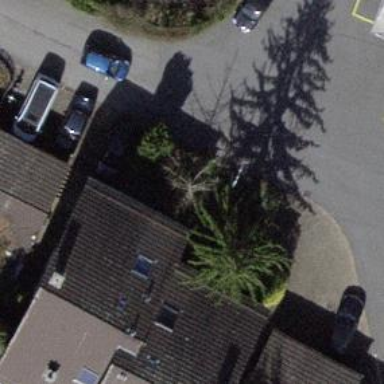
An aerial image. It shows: Evergreen needle-leaved tree.